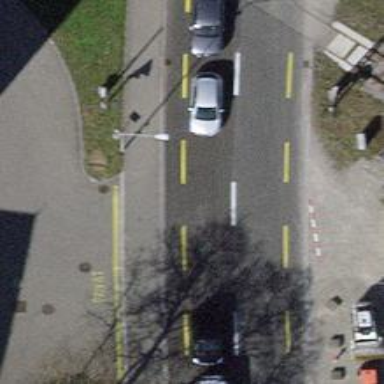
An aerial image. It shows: Tertiary road with asphalt surface including cycle lane.